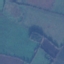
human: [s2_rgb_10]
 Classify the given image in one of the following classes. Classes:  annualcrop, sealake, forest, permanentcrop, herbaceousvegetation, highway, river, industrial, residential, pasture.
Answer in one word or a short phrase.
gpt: Pasture